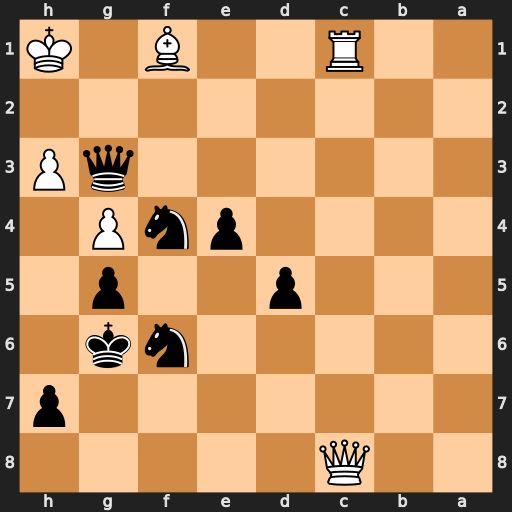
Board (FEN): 2Q5/7p/5nk1/3p2p1/4pnP1/6qP/8/2R2B1K
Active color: b
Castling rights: -
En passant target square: -
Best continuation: Nxh3 Bxh3 Qxh3+